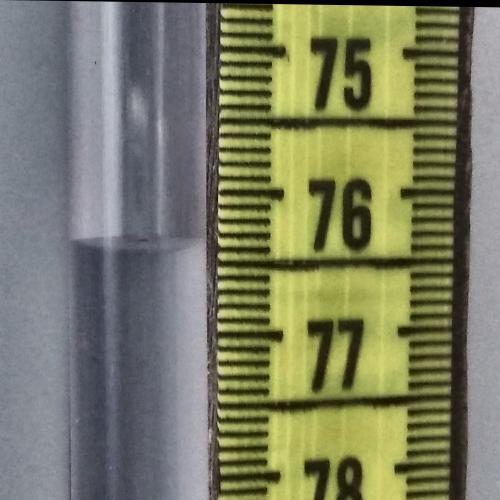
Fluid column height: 76.4 cm